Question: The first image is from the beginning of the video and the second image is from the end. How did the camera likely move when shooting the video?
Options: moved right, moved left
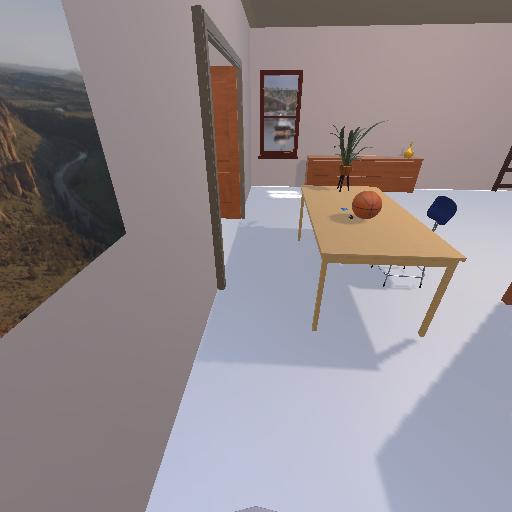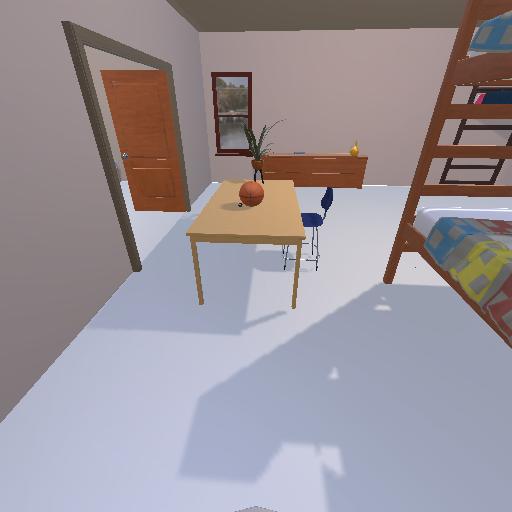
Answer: moved right